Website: bh-photo
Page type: billing-address
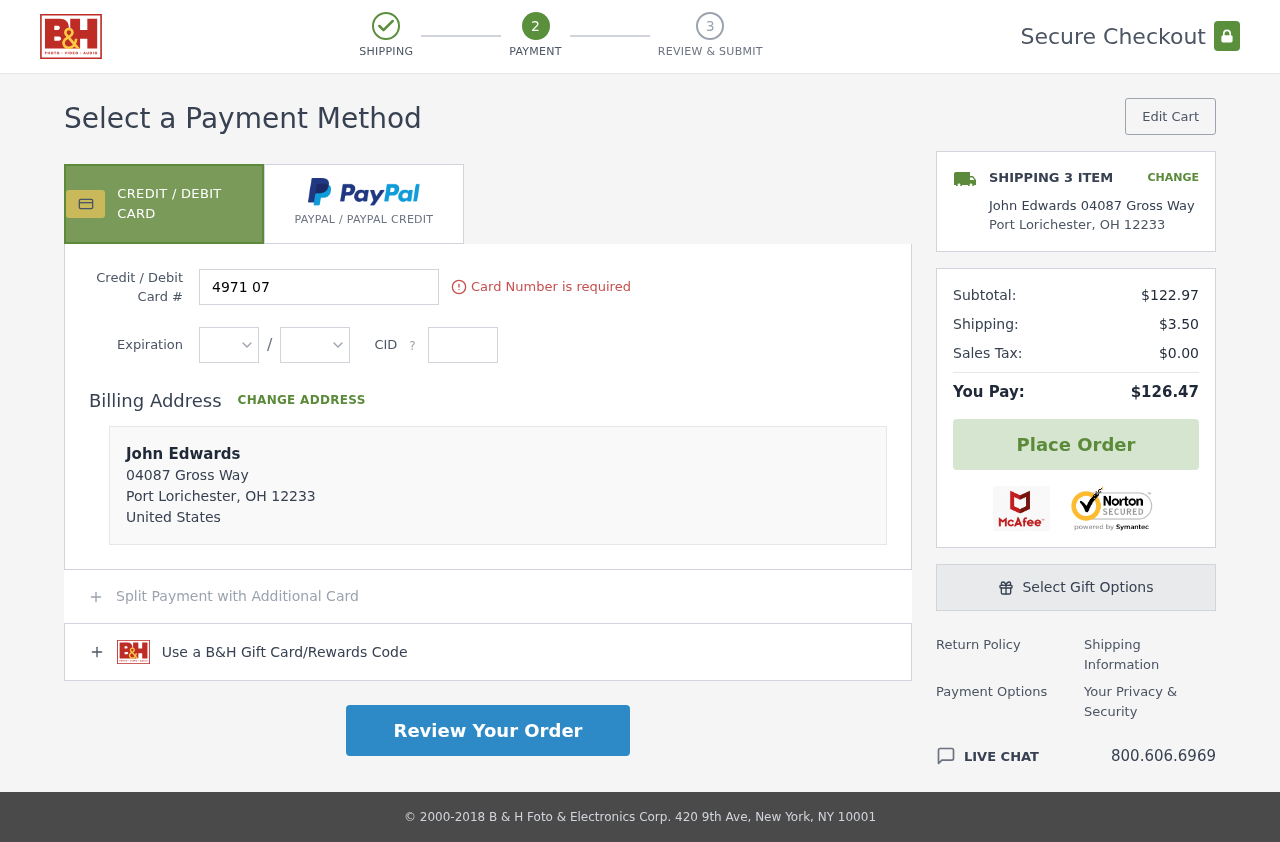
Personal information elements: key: PII_CARD_CVV
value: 640
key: PII_CARD_EXPIRY_MONTH
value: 03
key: PII_CARD_EXPIRY_YEAR
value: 26
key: PII_CARD_NUMBER
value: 4971 0785 4865 8304
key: PII_CITY
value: Port Lorichester
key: PII_COUNTRY
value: United States
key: PII_FULLNAME
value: John Edwards
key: PII_FULLNAME2
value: John Edwards
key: PII_POSTCODE
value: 12233
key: PII_STATE_ABBR
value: OH
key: PII_STREET
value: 04087 Gross Way
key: PII_POSTCODE_FULL
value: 12233
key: PII_POSTCODE_NUMERIC
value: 12233
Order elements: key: ORDER_NUM_ITEMS
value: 3
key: ORDER_SUBTOTAL
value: $122.97
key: ORDER_SHIPPING_COST
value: $3.50
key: ORDER_TAX
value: $0.00
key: ORDER_TOTAL
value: $126.47